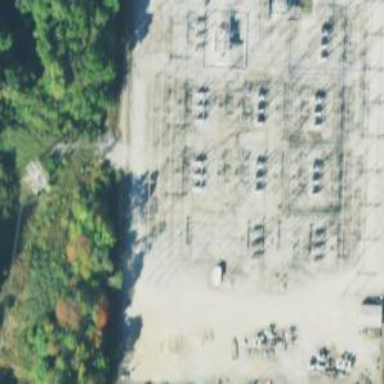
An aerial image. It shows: Switch for power supply.